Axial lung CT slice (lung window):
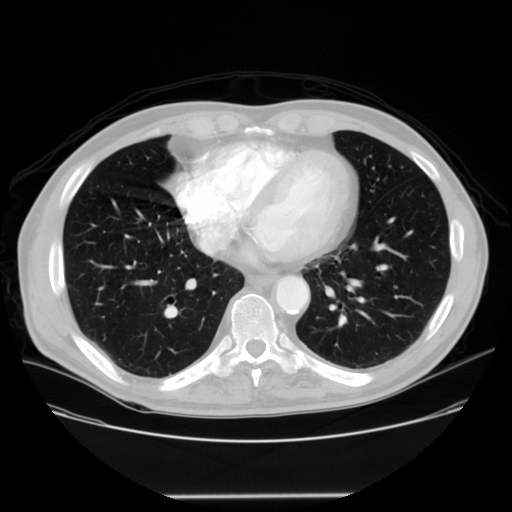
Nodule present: no